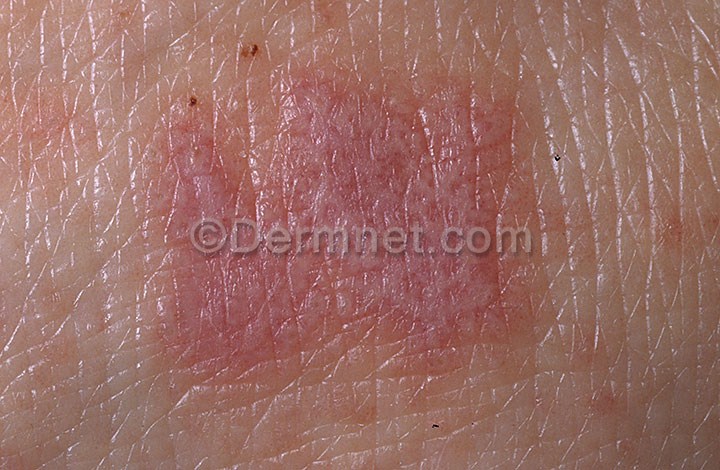
Disease: Nail Fungus and other Nail Disease